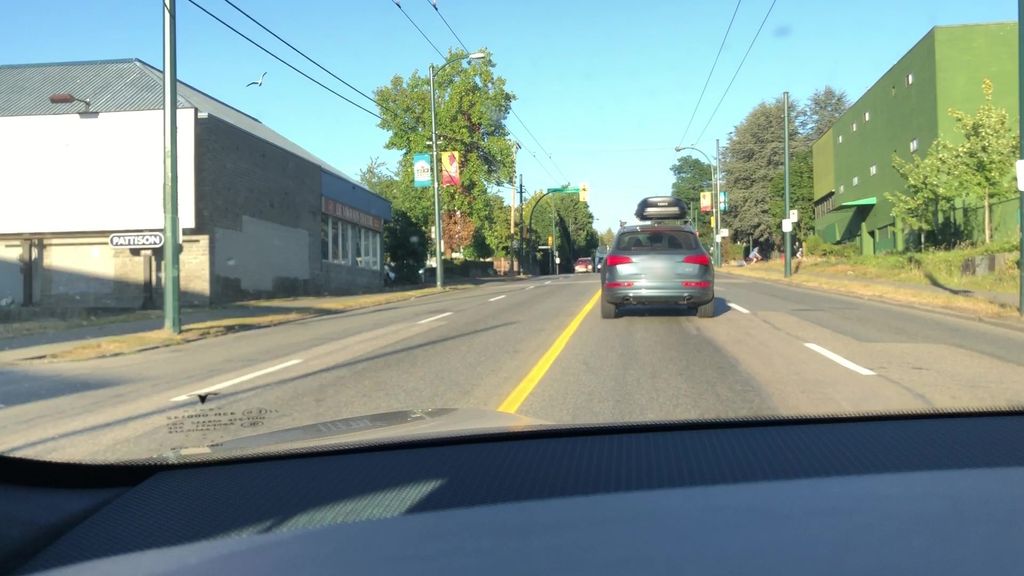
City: vancouver